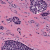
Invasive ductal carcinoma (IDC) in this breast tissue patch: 0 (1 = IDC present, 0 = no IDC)